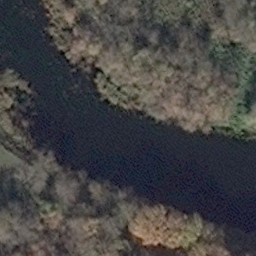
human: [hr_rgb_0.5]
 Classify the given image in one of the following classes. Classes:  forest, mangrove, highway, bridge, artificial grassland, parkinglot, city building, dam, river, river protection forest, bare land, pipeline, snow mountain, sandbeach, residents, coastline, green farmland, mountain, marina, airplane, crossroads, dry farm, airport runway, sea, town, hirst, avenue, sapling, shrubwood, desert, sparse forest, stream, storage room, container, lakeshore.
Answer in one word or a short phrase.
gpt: river